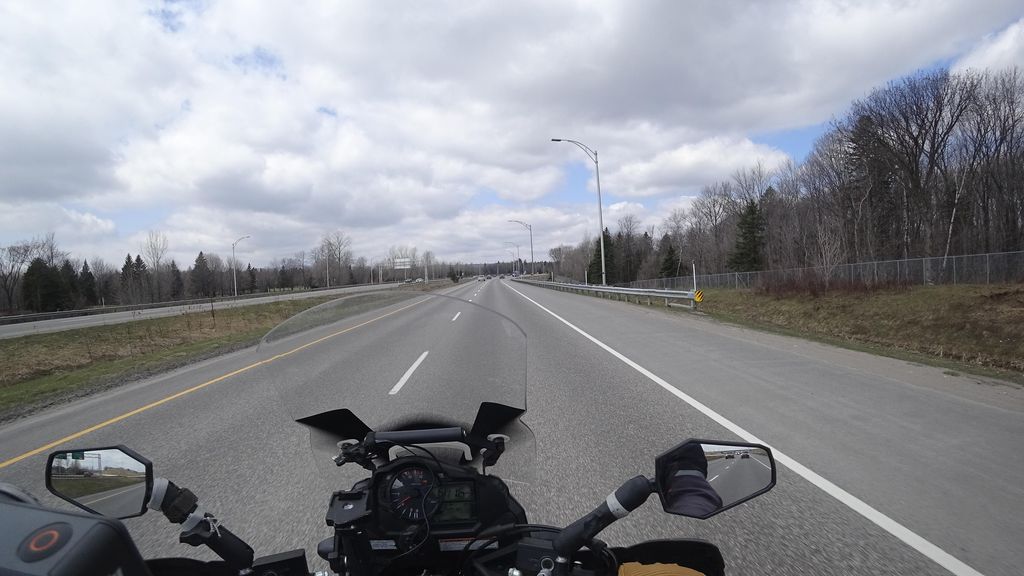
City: quebec_city